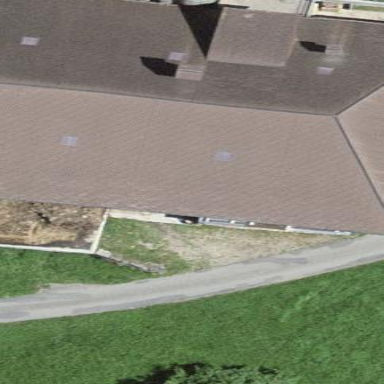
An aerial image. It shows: Barn.